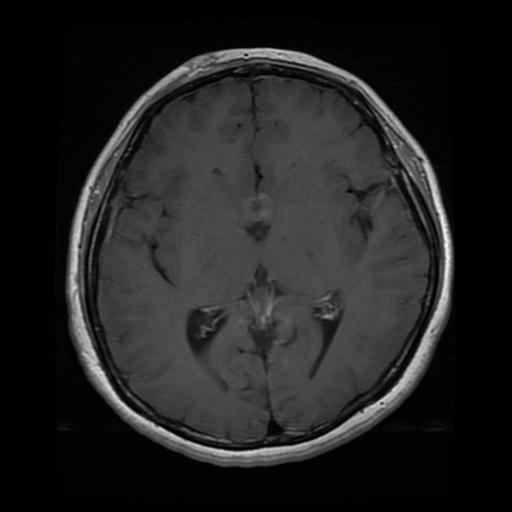
Label: pituitary